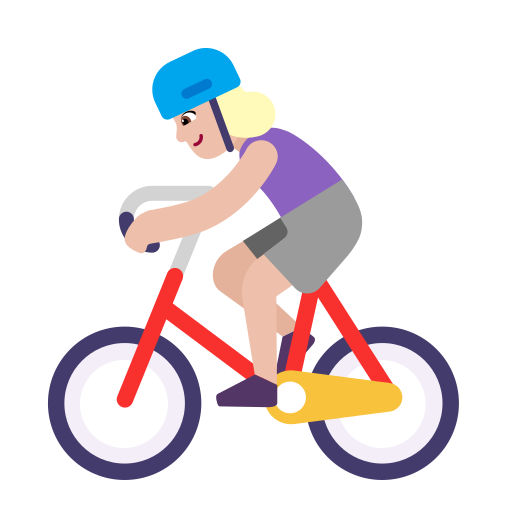
woman biking flat  light